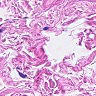
Metastatic tissue present: no